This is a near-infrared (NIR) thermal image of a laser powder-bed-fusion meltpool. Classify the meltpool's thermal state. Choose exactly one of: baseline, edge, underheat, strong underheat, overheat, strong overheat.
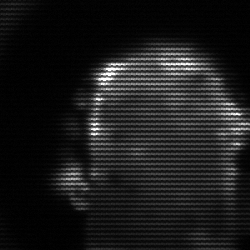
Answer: baseline